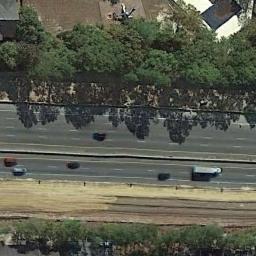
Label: freeway